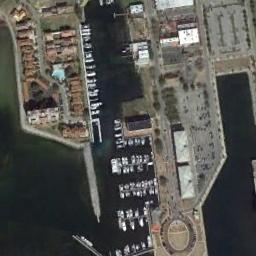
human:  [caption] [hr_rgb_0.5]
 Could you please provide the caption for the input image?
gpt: There were many cars parked on the harbor shore .

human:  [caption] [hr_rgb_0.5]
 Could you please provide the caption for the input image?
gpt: The harbor with lots of neatly docked boats is surrounded by some buildings and a parking lot and the color of the waters is dark green .

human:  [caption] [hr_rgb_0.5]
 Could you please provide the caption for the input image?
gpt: Many ships moored on the sea next to the harbor next to the building and parking lot .

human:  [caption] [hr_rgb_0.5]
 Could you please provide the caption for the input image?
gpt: Many ships are in the harbor .

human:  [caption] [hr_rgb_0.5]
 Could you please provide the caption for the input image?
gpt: There are many buildings around the harbor with many ships .